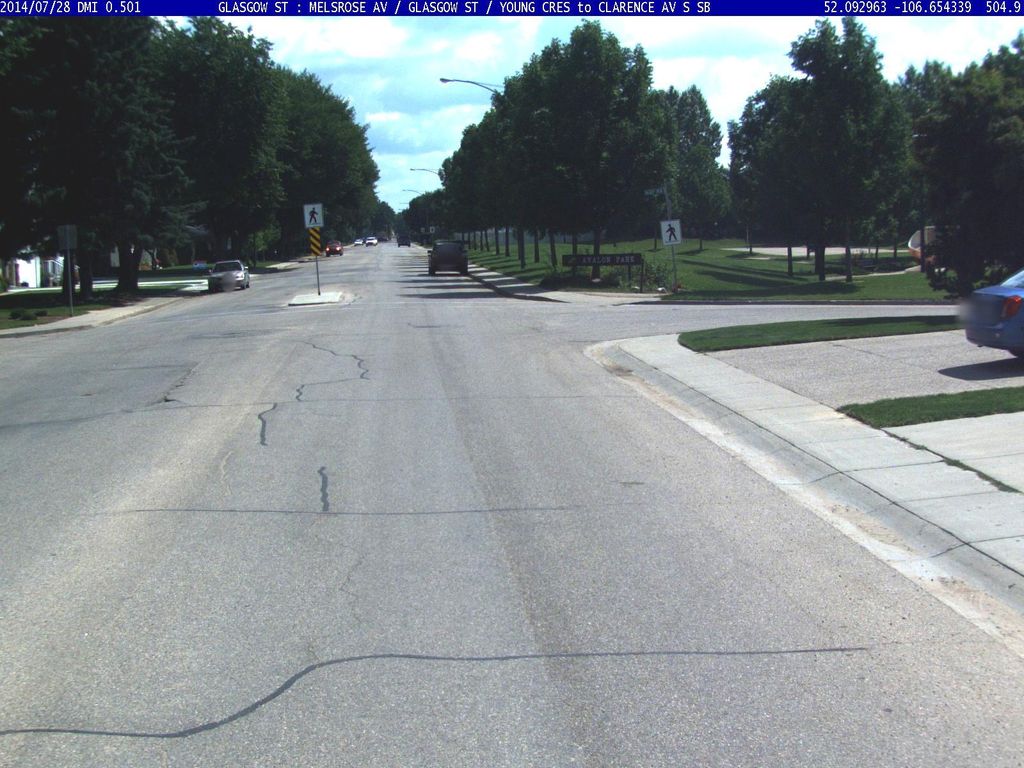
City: saskatoon